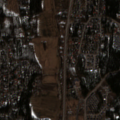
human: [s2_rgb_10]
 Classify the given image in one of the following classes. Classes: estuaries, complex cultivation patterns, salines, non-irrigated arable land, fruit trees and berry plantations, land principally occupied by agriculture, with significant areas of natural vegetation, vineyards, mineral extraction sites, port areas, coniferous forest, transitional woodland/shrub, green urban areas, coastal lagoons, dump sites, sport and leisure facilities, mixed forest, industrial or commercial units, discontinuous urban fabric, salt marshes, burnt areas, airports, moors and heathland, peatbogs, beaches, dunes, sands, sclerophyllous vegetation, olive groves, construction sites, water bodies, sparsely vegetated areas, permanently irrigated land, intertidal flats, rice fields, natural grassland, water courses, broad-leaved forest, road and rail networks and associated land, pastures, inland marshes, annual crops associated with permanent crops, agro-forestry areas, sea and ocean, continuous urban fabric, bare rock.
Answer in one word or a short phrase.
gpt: discontinuous urban fabric, land principally occupied by agriculture, with significant areas of natural vegetation, coniferous forest, mixed forest